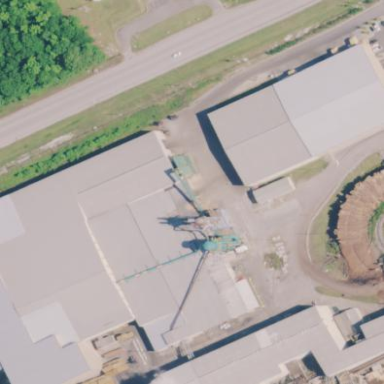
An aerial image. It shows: Industrial building.